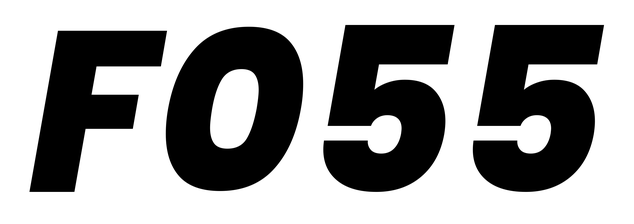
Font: Poppins-ExtraBoldItalic